Question: I have my receive ports/locations set up, schemas deployed and RAD party set up to allow trailing deliminters.
If I send a message to BizTalk with no trailing delimiters everything works fine:
> MSH|^~\&|RAD|TEST|ITS||201304111010||ORU^R01|J1908877|D|2.3|||AL|NE
If I send a message to BizTalk with trailing delimiters, which is how it looks coming out of our HCIS:
> MSH|^~\&|RAD|TEST|ITS||201304111010||ORU^R01|J1908877|D|2.3|||AL|NE|||||||||
I get the following ACK from BizTalk:
> MSH^1^21^102&Data type error&HL7nnnn:
MSH|^~\&|ITS||RAD|TEST|201304111010||ACK^R01^ACK|7788091J|D|2.3
MSA|CR|J1908877 ERR|MSH^1^21^102&Data type error&HL7nnnn
and an error in the eventlog:
> Error happened in body during parsing Error # 1Alternate Error Number: 301 Alternate Error Description: Schema
<URL> not found
Alternate Encoding System: HL7-BTA
I know the problem isn't the schema, because if I manually remove the trailing deliminters it works fine...

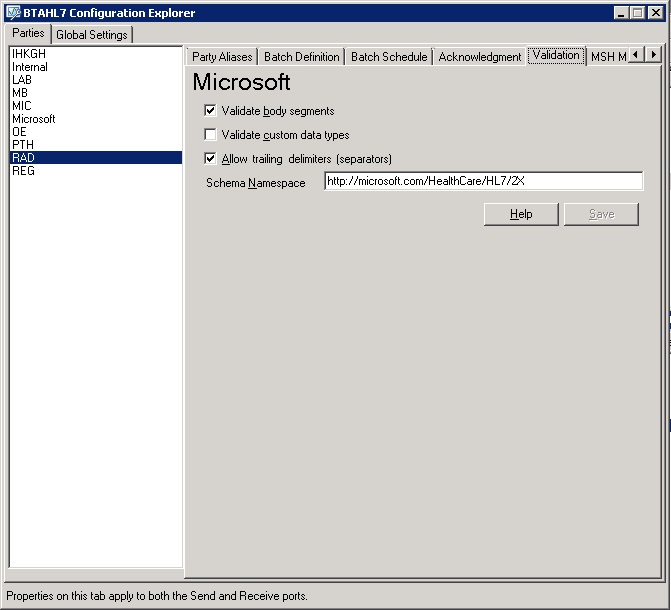
Answer: The Allow Trailing Delimiters setting allows delimiters for optional fields, but not for extra fields. There are only 19 fields in the MSH segment in HL7 2.3.